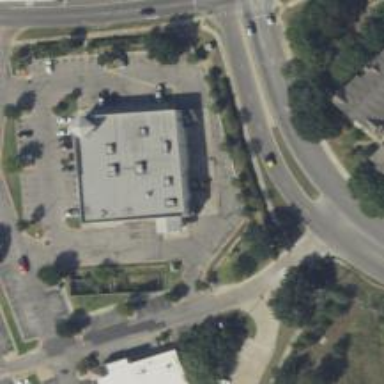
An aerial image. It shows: Pharmacy providing healthcare services.